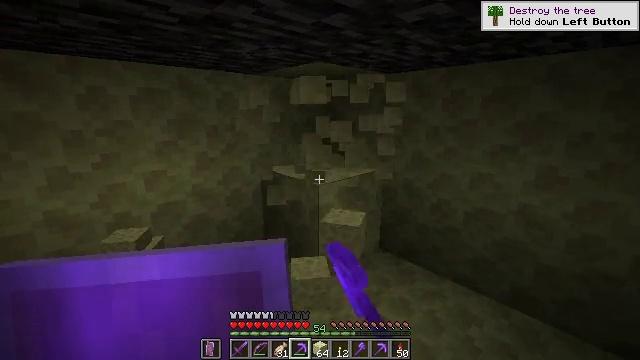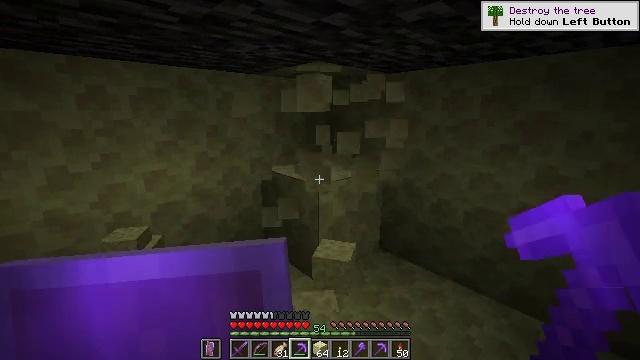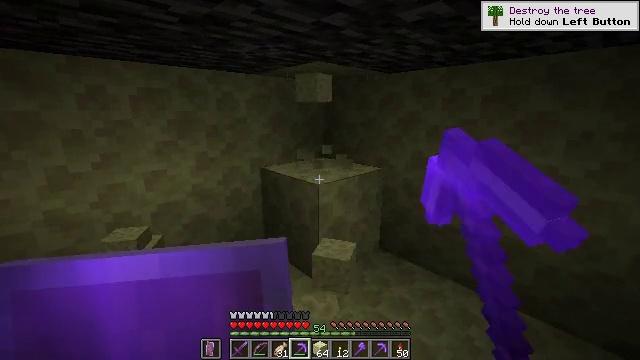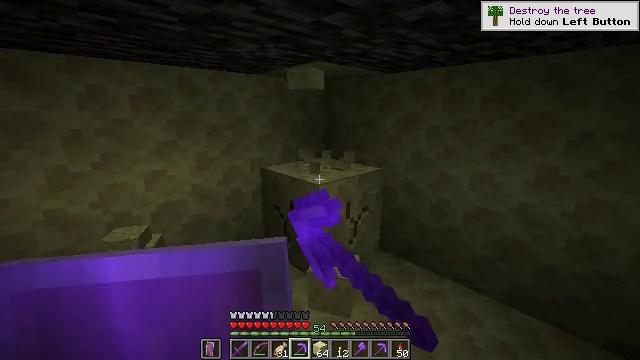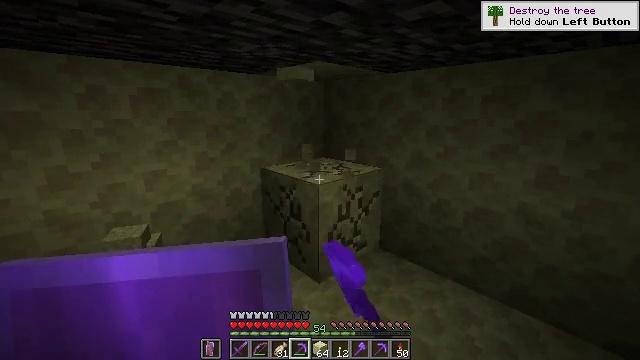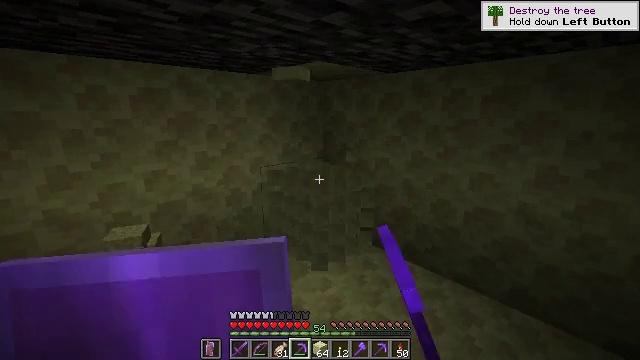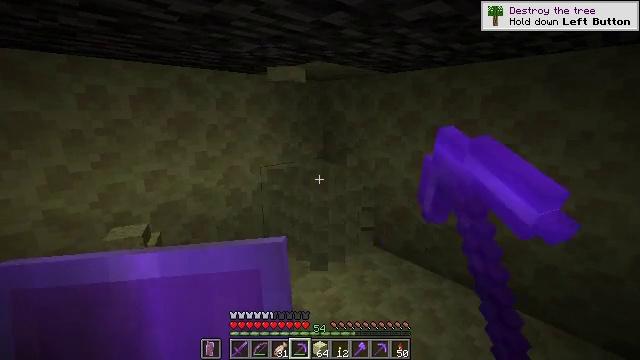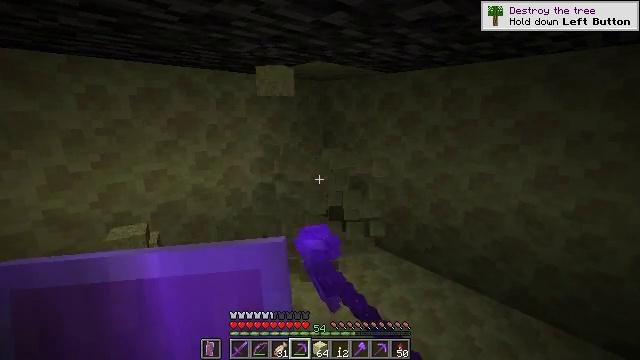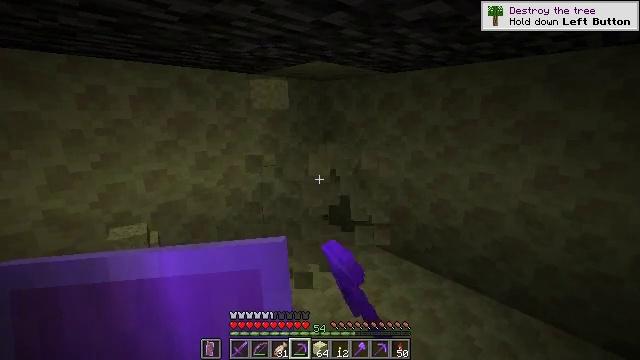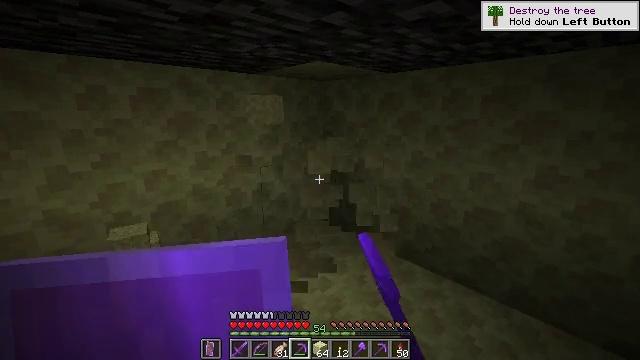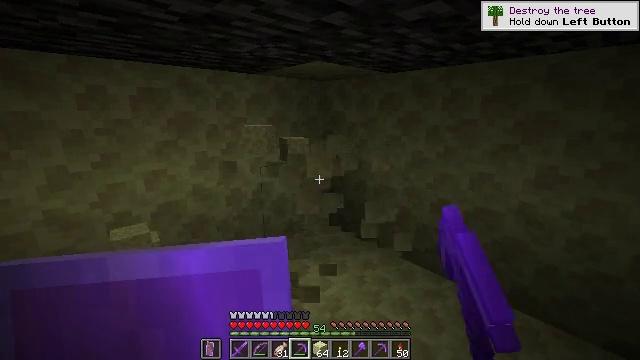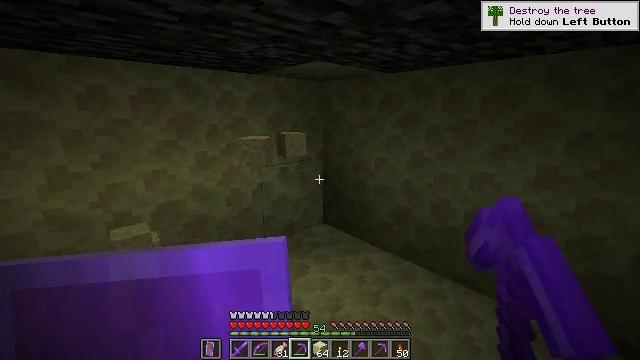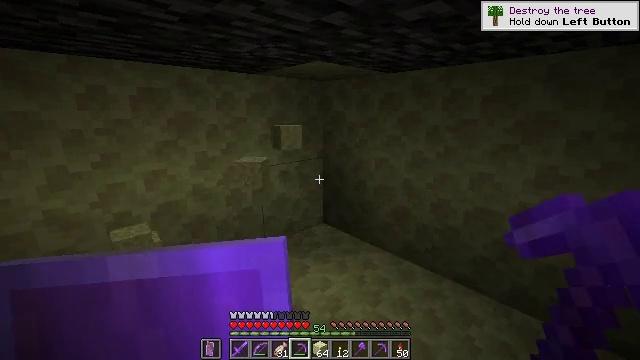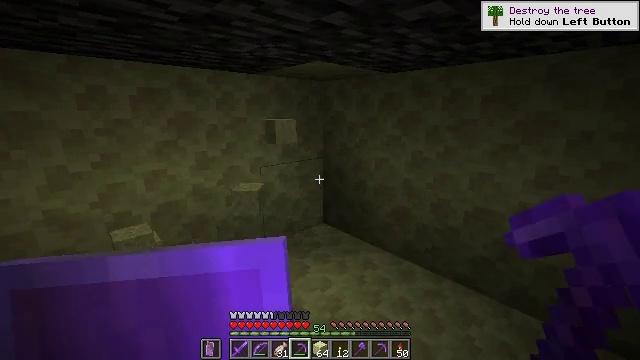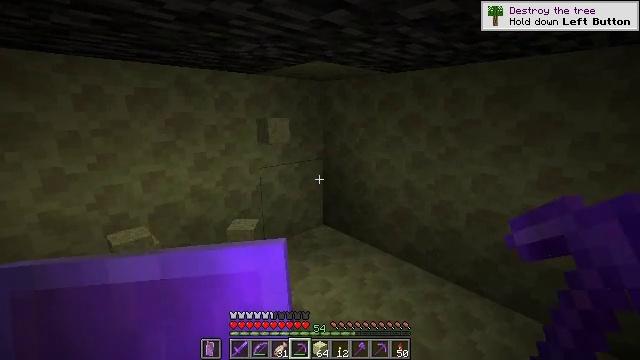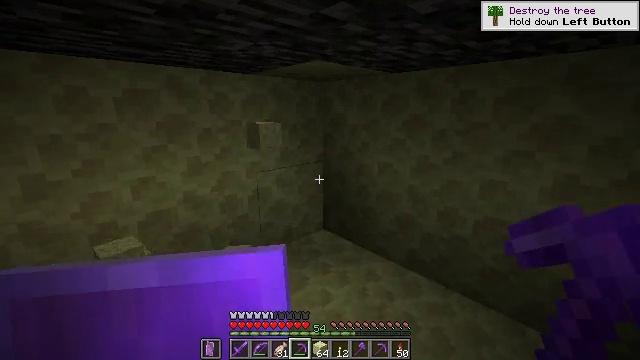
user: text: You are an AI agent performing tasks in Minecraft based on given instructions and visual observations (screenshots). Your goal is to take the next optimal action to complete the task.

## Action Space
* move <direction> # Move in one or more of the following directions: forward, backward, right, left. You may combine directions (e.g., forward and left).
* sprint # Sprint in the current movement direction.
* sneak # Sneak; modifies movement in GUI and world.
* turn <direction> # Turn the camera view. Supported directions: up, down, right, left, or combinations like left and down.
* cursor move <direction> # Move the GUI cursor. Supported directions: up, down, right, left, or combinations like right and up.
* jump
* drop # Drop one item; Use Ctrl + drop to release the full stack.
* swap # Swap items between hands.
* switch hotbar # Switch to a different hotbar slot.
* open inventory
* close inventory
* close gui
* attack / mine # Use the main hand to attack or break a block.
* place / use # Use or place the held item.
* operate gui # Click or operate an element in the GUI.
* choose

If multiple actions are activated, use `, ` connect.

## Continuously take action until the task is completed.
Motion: motion action
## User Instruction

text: Dig the end stone for building materials.
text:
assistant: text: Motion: attack / mine
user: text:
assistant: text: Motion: attack / mine
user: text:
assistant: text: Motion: attack / mine
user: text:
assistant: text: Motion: attack / mine
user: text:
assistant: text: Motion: attack / mine
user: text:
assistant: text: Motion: attack / mine
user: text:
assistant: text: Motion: attack / mine
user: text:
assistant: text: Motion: attack / mine
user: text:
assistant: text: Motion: no_op
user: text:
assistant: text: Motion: no_op
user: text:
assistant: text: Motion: no_op
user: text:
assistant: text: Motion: no_op
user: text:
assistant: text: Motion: no_op
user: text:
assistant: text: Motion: move forward
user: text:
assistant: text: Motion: move forward
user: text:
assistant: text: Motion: move forward
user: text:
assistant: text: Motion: move forward, turn left and down
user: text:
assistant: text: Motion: move forward, turn down
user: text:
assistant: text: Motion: move forward, turn left and down
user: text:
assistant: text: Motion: move forward, turn left and down
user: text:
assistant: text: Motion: move forward, turn left and down
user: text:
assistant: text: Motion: move forward, turn left and up
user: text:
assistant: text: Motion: move forward, turn left and up
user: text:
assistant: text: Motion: move forward, turn left and up
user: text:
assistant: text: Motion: move forward
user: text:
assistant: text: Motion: move forward
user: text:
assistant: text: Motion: move forward
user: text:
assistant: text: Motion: move forward
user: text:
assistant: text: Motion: move forward, turn left and down
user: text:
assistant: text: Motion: move forward, turn left and down